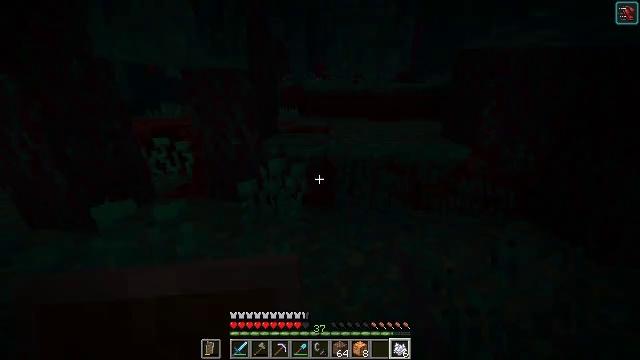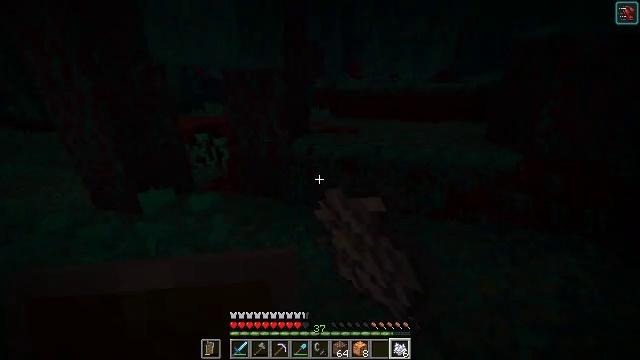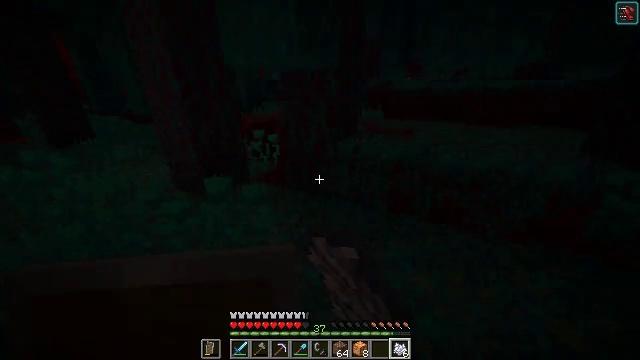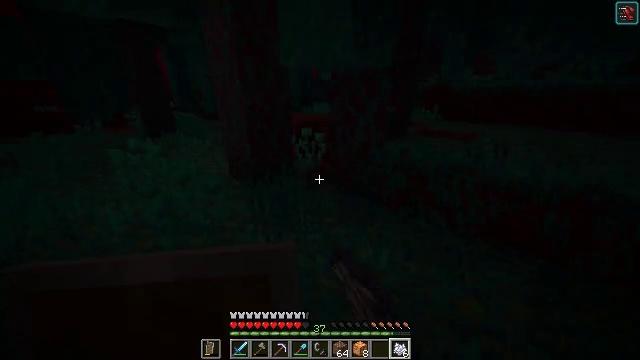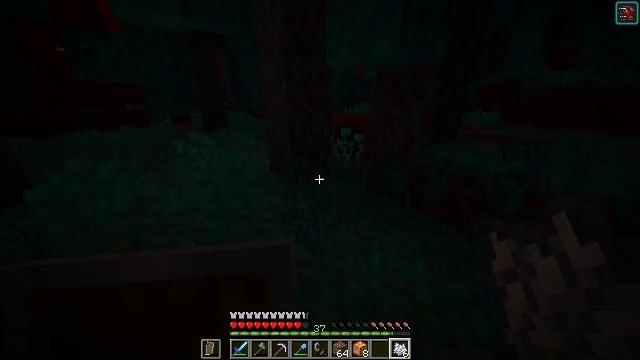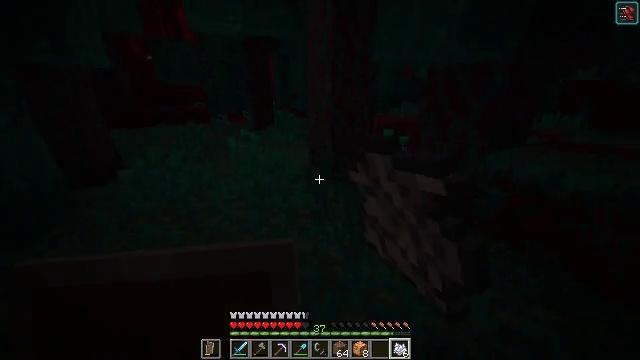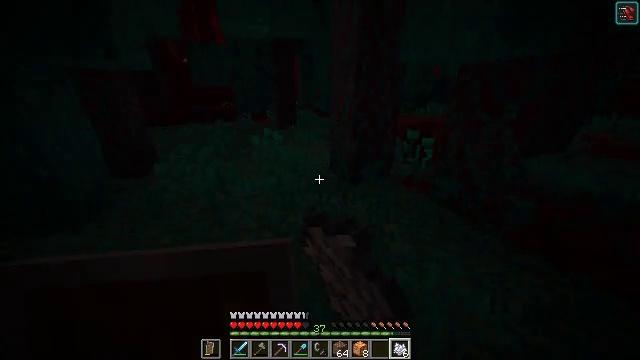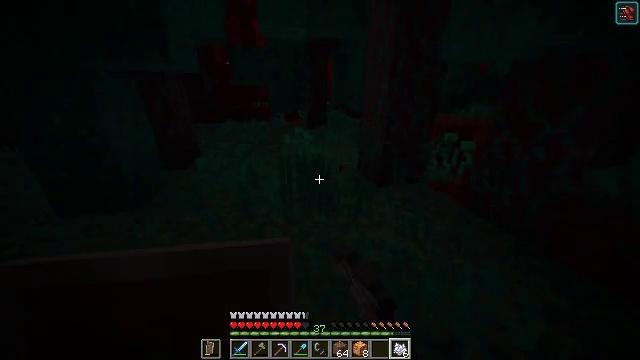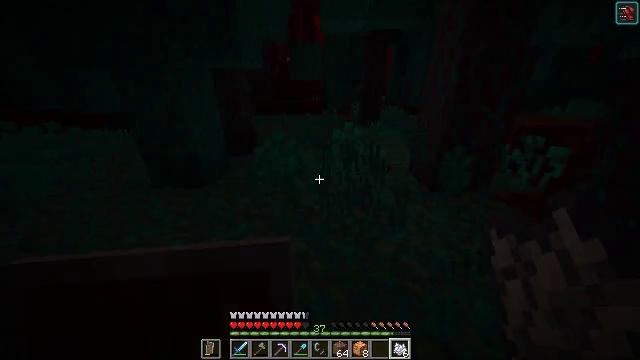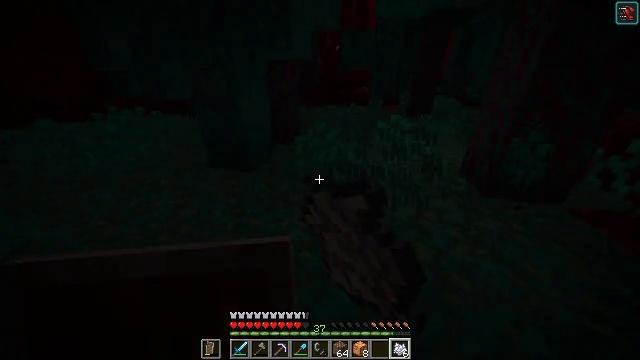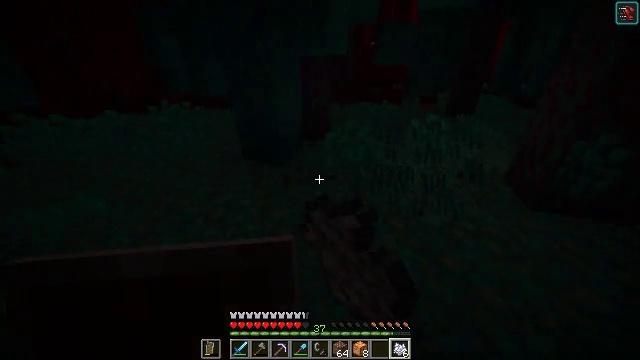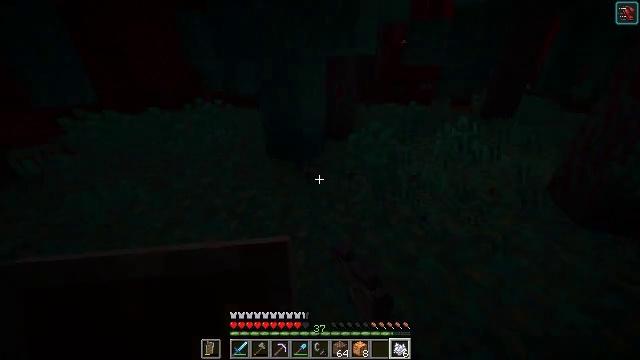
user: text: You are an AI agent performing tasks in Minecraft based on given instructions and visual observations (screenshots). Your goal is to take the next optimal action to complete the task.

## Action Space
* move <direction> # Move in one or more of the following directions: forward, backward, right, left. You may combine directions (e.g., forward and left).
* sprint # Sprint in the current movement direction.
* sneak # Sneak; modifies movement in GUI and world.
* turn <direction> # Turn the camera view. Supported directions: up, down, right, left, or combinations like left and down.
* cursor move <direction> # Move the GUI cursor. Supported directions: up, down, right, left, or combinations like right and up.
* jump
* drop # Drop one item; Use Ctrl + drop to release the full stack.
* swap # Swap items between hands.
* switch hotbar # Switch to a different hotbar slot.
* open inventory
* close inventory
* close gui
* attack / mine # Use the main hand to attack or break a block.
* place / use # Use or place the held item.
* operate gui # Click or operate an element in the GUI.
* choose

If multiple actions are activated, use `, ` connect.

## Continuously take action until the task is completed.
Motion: motion action
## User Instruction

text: Collect warped roots by attacking.
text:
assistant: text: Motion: turn left, attack / mine
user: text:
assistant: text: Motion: turn left, attack / mine
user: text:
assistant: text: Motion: turn left, attack / mine
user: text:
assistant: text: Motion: turn left, attack / mine
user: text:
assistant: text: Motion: turn left, attack / mine
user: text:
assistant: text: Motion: turn left, attack / mine
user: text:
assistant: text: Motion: turn left, attack / mine
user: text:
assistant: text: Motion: turn left and down, attack / mine
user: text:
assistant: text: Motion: turn left and down, attack / mine
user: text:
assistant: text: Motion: turn left, attack / mine
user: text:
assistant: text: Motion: turn left, attack / mine
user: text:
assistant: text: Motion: attack / mine